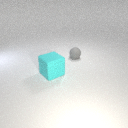
small gray rubber sphere behind large cyan rubber cube